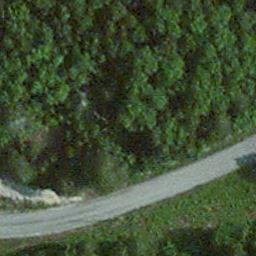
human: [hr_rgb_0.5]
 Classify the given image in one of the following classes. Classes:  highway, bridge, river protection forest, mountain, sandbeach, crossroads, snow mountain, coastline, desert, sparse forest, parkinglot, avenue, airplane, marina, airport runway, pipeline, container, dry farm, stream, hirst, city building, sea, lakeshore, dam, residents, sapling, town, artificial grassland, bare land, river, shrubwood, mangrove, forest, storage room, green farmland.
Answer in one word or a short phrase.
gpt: avenue